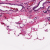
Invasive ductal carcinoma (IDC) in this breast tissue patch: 0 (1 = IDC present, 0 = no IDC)